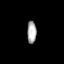
Tissue: prostate
Cell type: T cells
Senescence score: 0.7018
Nuclear area (px): 206
Mean DAPI intensity: 168.529